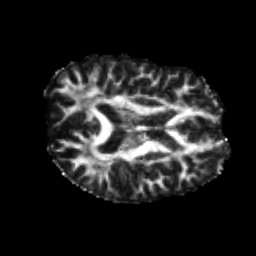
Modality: FA
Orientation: axial
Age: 25
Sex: male
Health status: healthy
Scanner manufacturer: philips
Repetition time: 7.388 s
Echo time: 0.08599 s